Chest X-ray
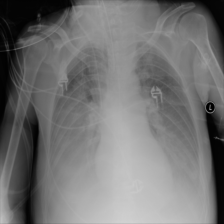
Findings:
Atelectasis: negative
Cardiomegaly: negative
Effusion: negative
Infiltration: negative
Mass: negative
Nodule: negative
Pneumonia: negative
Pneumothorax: negative
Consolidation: negative
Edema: negative
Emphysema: negative
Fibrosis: negative
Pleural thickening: negative
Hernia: negative